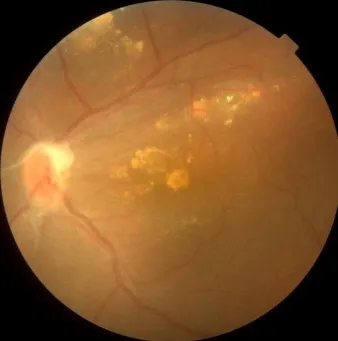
Subretinal old refractile exudation at macula was seen as well as premacular and optic disc fibrous proliferation with macular dragging.
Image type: ophthalmic_imaging (fundus_photograph)